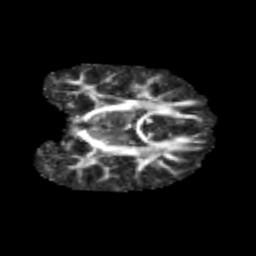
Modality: FA
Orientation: coronal
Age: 11
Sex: male
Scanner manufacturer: siemens
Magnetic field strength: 3 T
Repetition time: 3.8 s
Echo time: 0.07 s